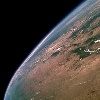
Label: land